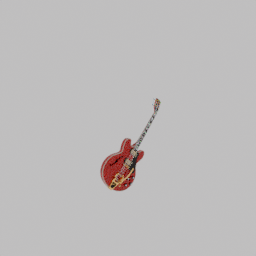
Label: electronics